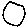
Label: circle